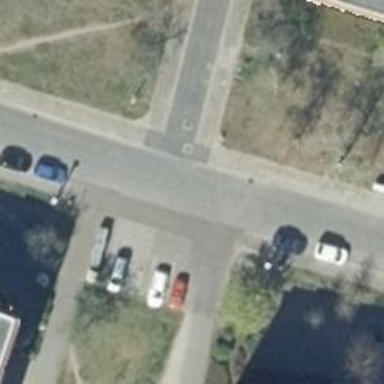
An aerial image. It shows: Residential road with sidewalks on both sides.